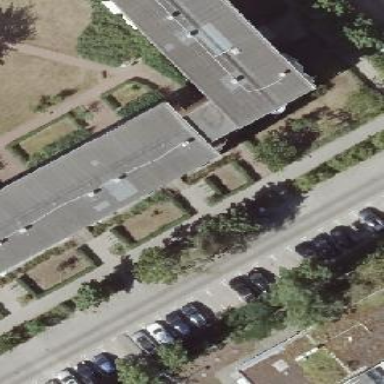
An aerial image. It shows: Street side parking area.